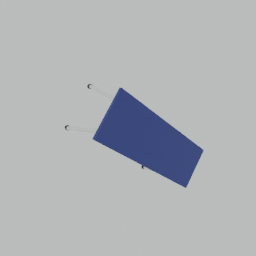
Label: furniture